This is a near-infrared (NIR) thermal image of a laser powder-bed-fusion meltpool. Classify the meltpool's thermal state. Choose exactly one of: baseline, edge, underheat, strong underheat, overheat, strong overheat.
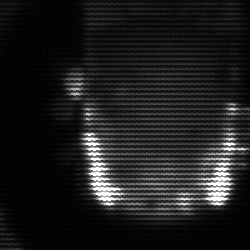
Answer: baseline